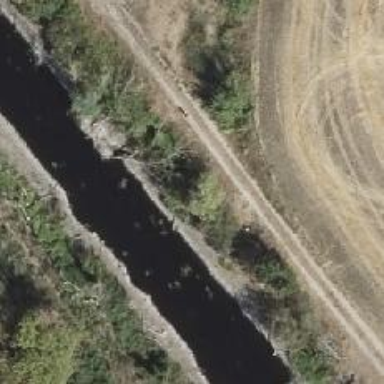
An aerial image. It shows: Culvert tunnel.